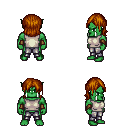
a pixel art fantasy rpg character, male body template, orc, green skin, white sleeveless shirt, metal pants, brunette long bangs hairstyle, cloth bracers, four views (front, back, left, right), 2x2 character sprite sheet, small pixel art, hard edges, no anti-aliasing